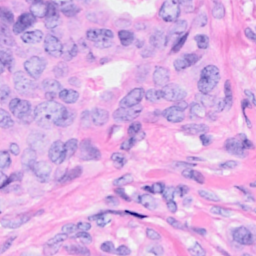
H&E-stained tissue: Breast